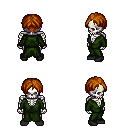
a pixel art fantasy rpg character, male body template, skeleton, green robe, gold greaves, brunette parted hairstyle, black shoes, four views (front, back, left, right), 2x2 character sprite sheet, small pixel art, hard edges, no anti-aliasing